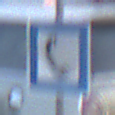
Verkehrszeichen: Fernsprecher
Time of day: SunriseSunset
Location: Outdoor (Urban)
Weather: Clear
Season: NotSpecified
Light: Natural